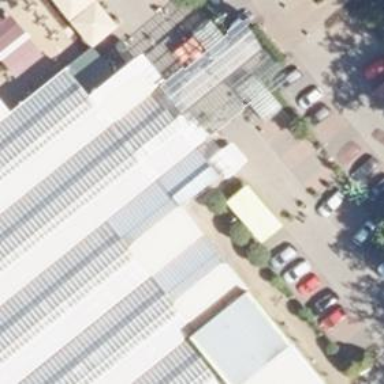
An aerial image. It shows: Greengrocer shop.